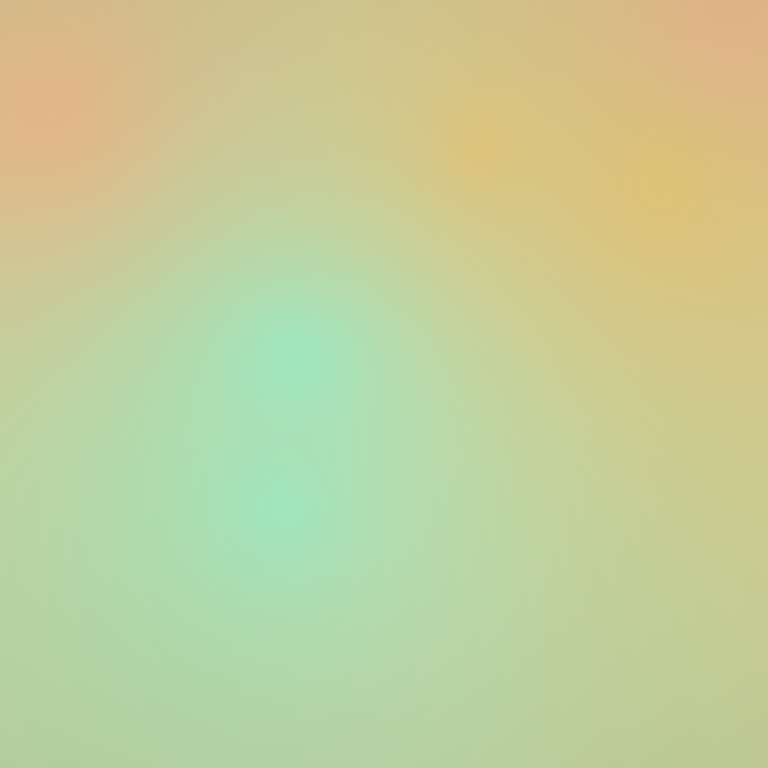
Abstract light effect, smooth gradient from soft teal to warm peach, serene atmosphere, diffuse glow, no room, no furniture, no objects.